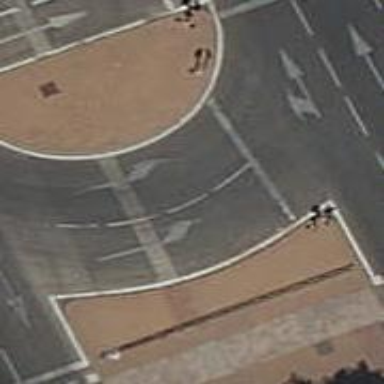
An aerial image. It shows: Road with traffic signals.